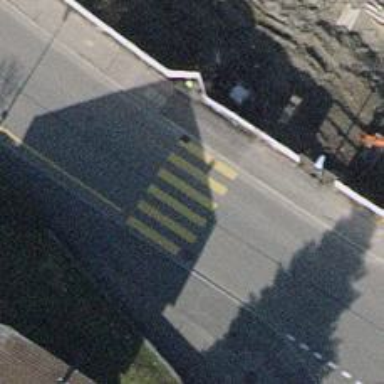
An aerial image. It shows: Marked road crossing.